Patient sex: F
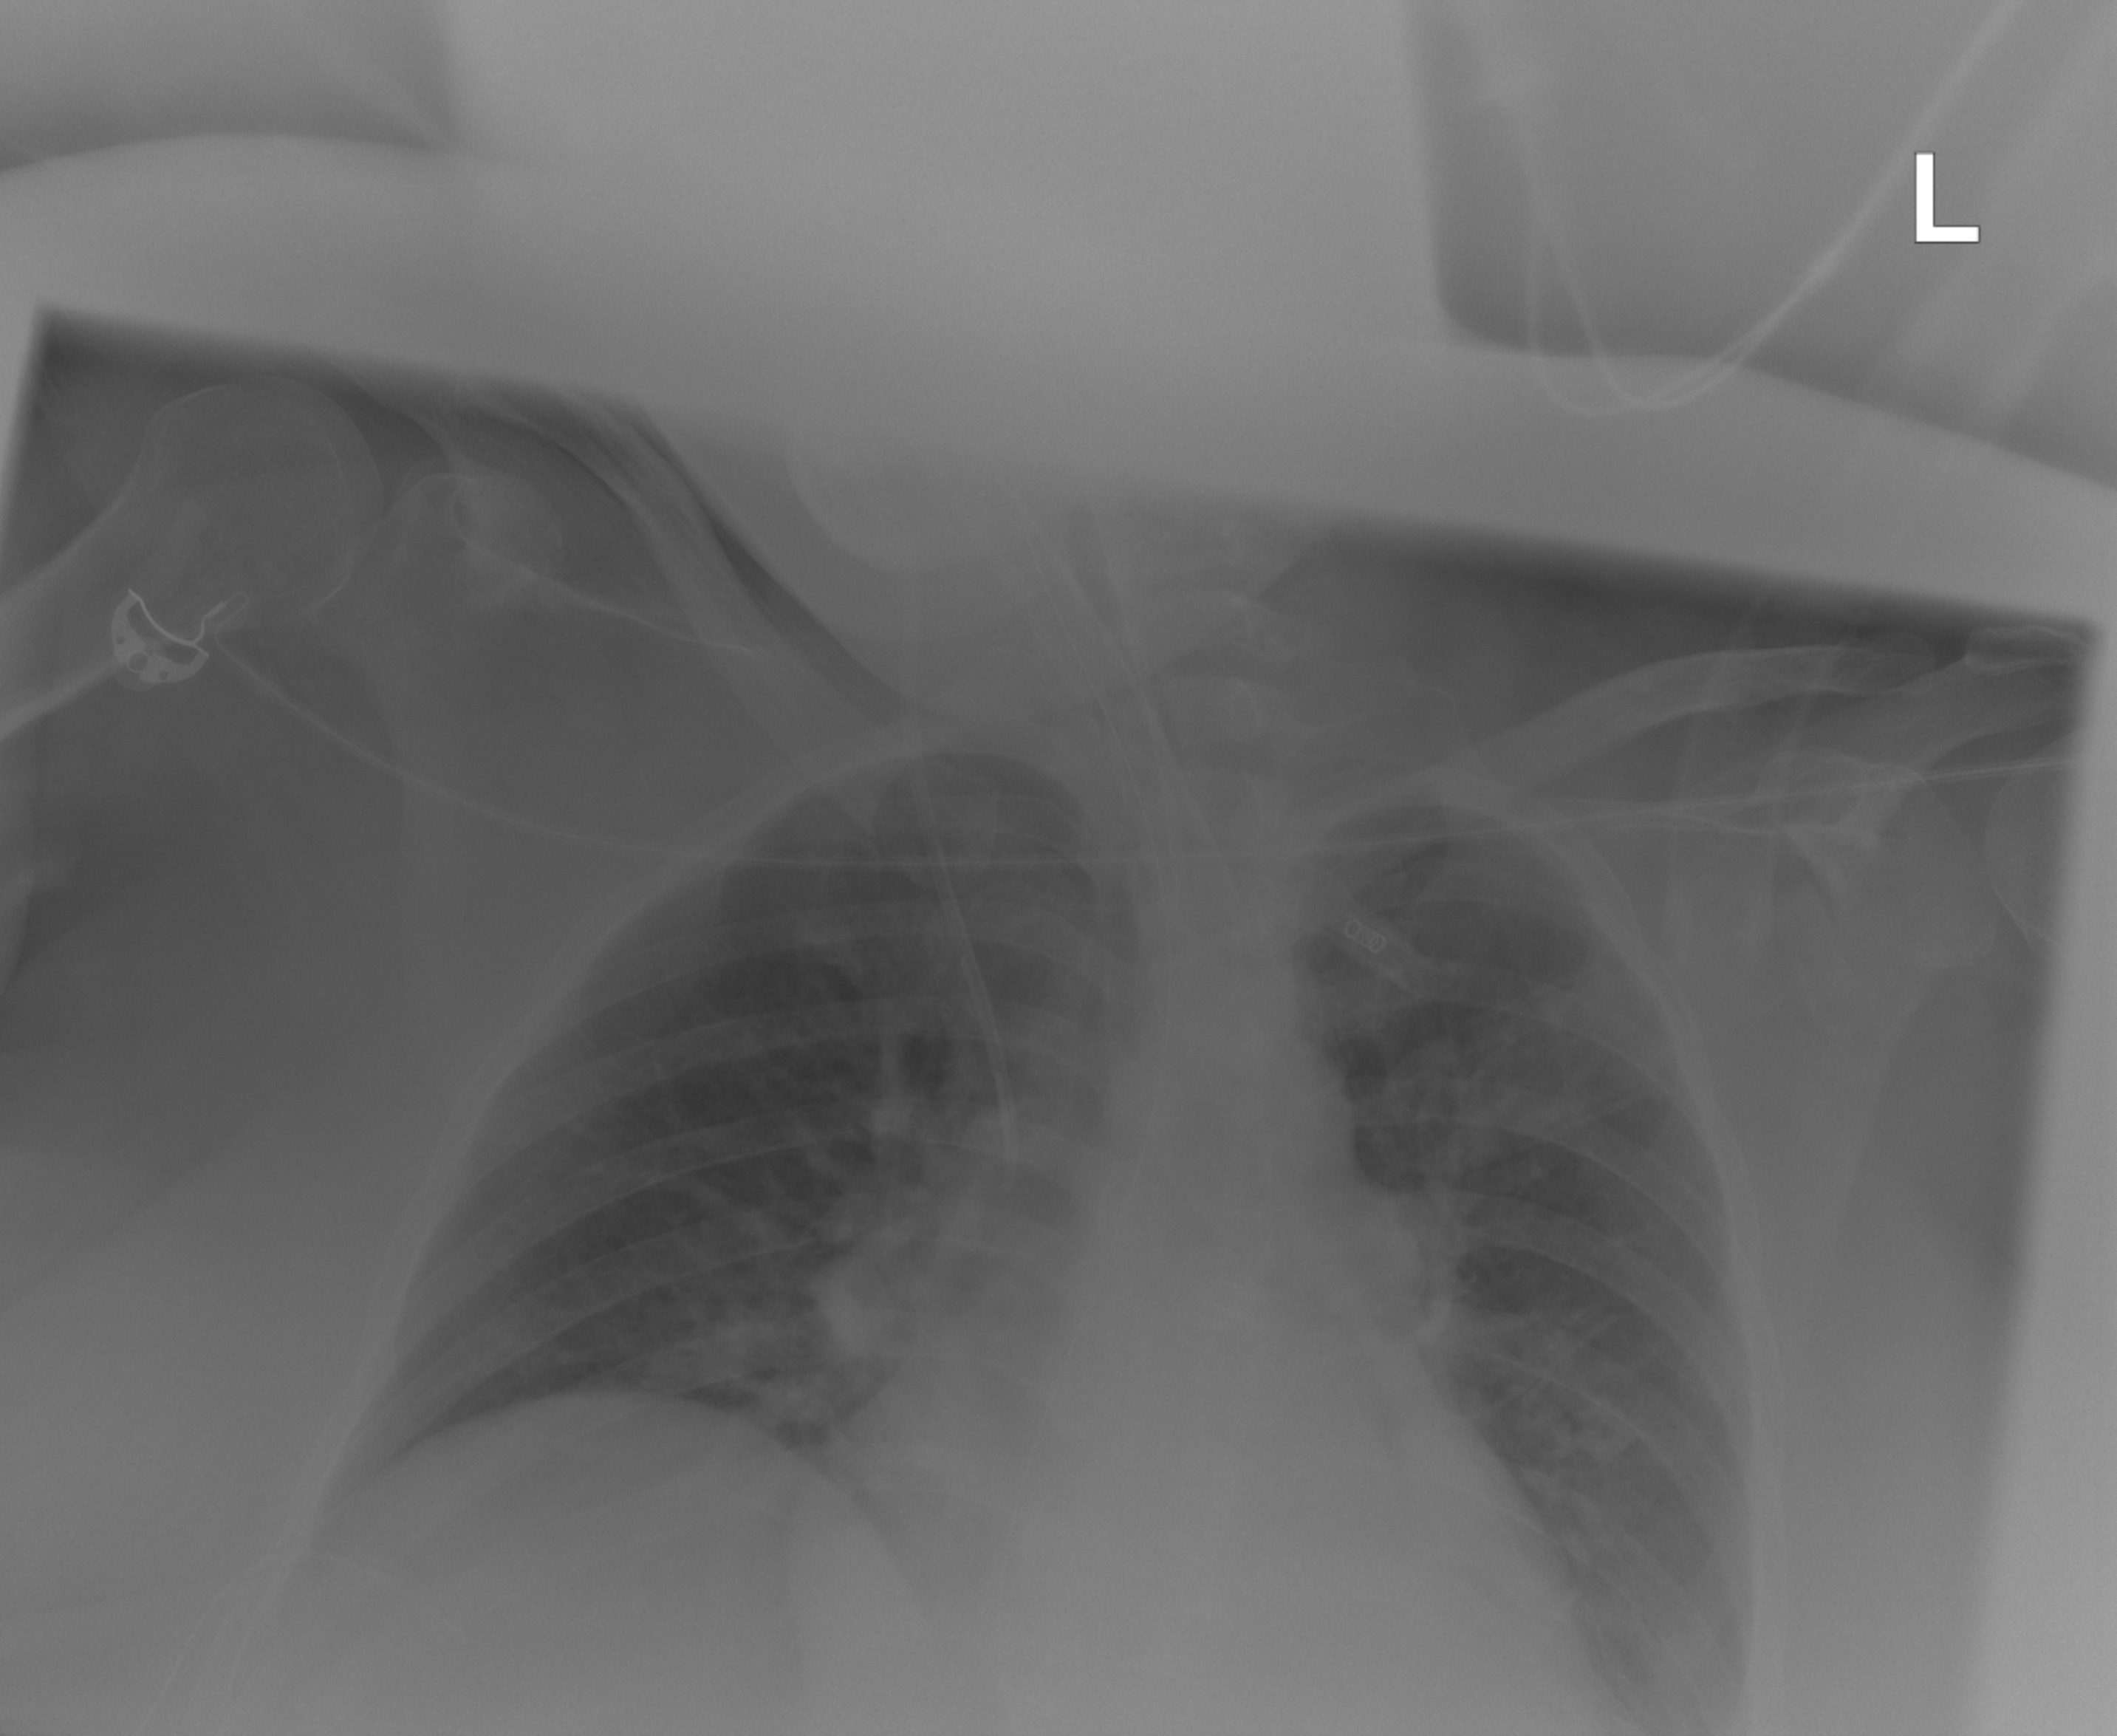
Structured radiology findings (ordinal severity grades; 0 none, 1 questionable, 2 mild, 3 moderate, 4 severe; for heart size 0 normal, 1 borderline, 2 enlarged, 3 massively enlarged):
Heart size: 2
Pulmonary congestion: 0
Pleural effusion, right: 1
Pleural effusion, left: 2
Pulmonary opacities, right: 0
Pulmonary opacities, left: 0
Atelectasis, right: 0
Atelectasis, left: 2